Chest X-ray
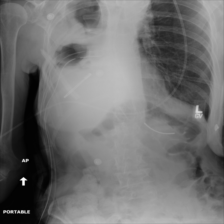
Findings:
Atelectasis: negative
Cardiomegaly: negative
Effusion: negative
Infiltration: negative
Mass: negative
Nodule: negative
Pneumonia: negative
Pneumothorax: negative
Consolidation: negative
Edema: negative
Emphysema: negative
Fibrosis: negative
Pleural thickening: negative
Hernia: negative